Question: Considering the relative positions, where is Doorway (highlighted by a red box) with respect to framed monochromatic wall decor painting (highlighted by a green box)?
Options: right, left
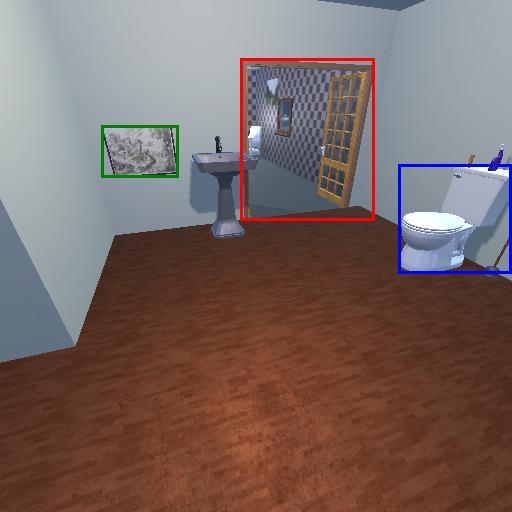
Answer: right